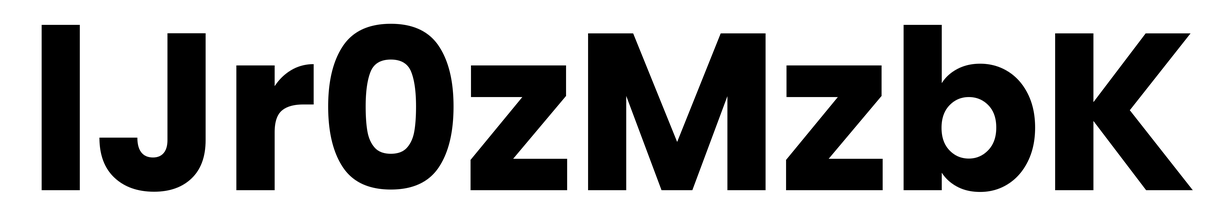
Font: Poppins-Bold